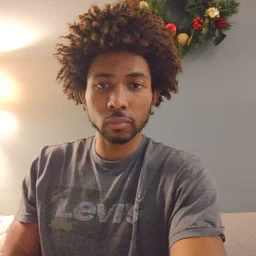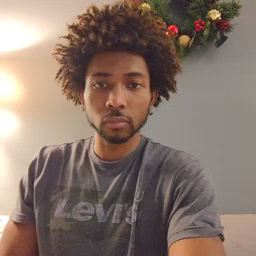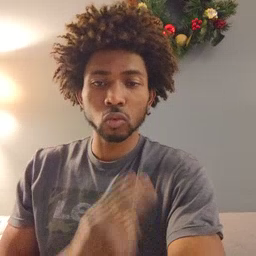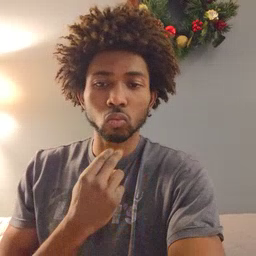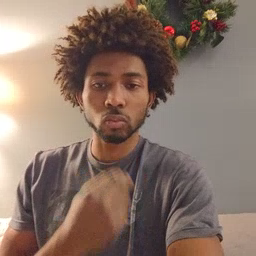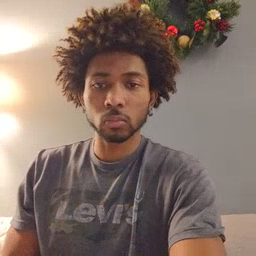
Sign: cute